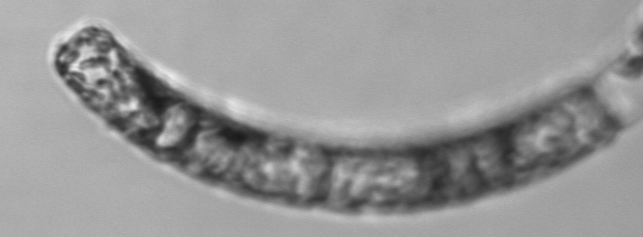
Label: Guinardia_striata